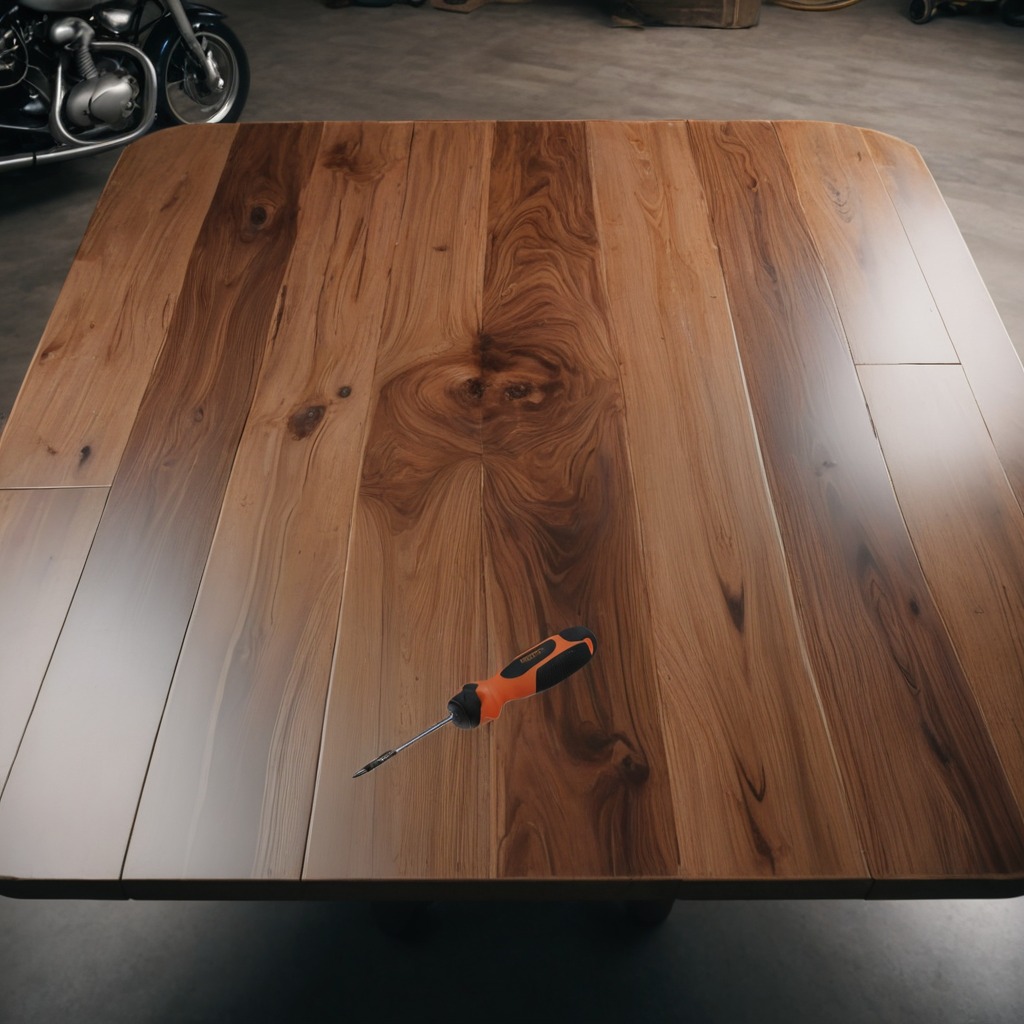
A screwdriver is lying on the wooden table.